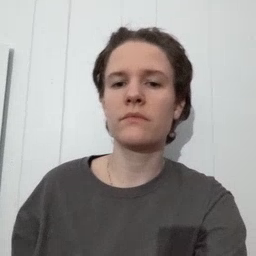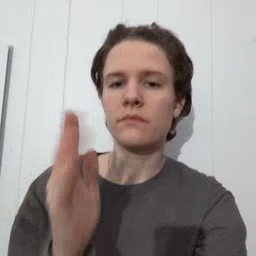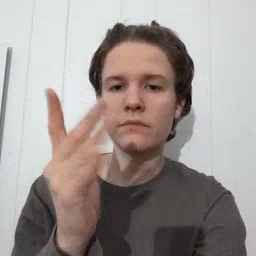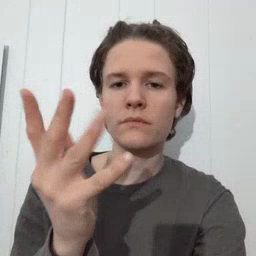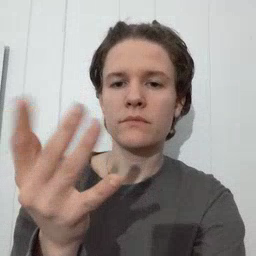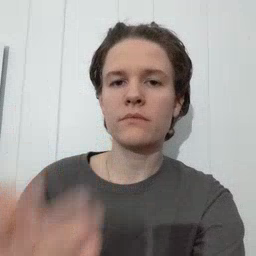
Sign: finger